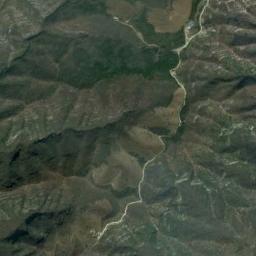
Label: mountain